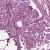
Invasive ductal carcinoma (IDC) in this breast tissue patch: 1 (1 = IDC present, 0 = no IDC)